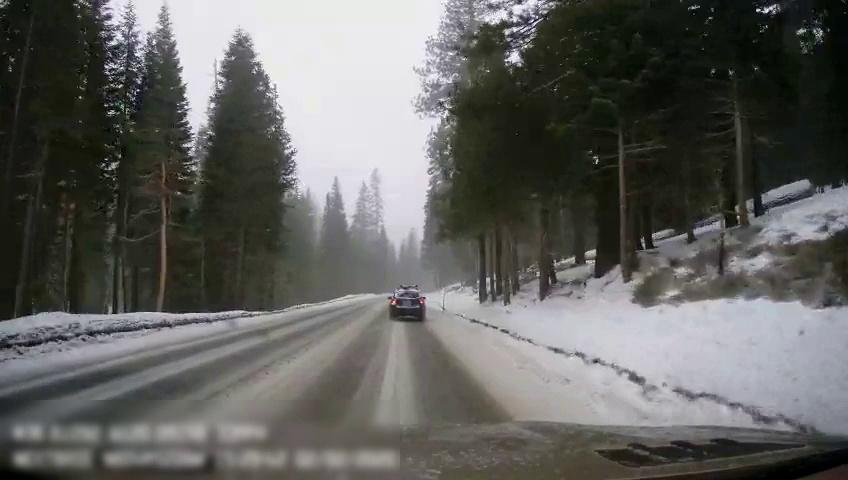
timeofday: Day
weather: Snowy
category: Drivable Space
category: Vehicles | SUV